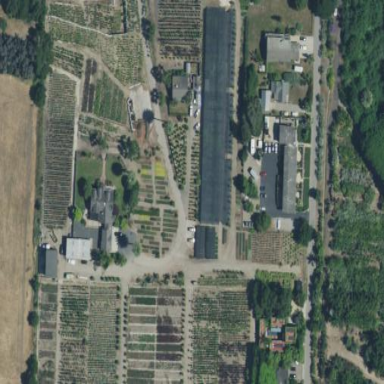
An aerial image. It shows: Farmyard area.